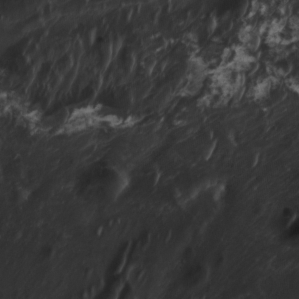
Label: non_frost